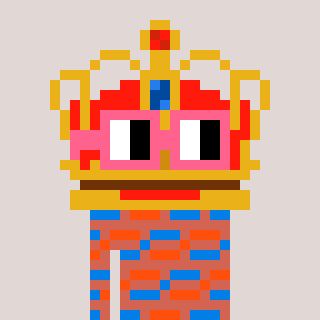
a pixel art character with square pink glasses, a crown-shaped head and a peachy-colored body on a warm background